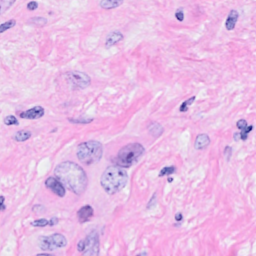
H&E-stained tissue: Breast